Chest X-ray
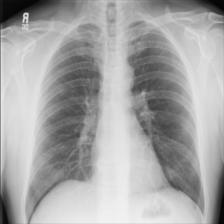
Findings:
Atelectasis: negative
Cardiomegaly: negative
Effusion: negative
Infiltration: negative
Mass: negative
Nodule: negative
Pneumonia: negative
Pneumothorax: negative
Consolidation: negative
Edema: negative
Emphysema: negative
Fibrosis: negative
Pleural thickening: negative
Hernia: negative